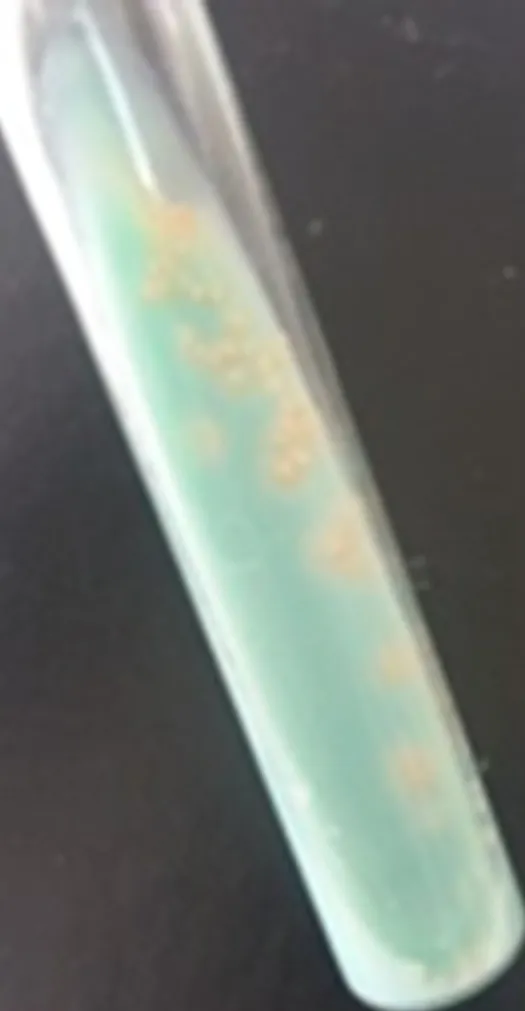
Beige verrucous colonies of
M. tuberculosis
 on Lowenstein-Jensen medium.
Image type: radiology (x_ray)